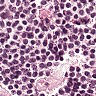
Metastatic tissue present: no